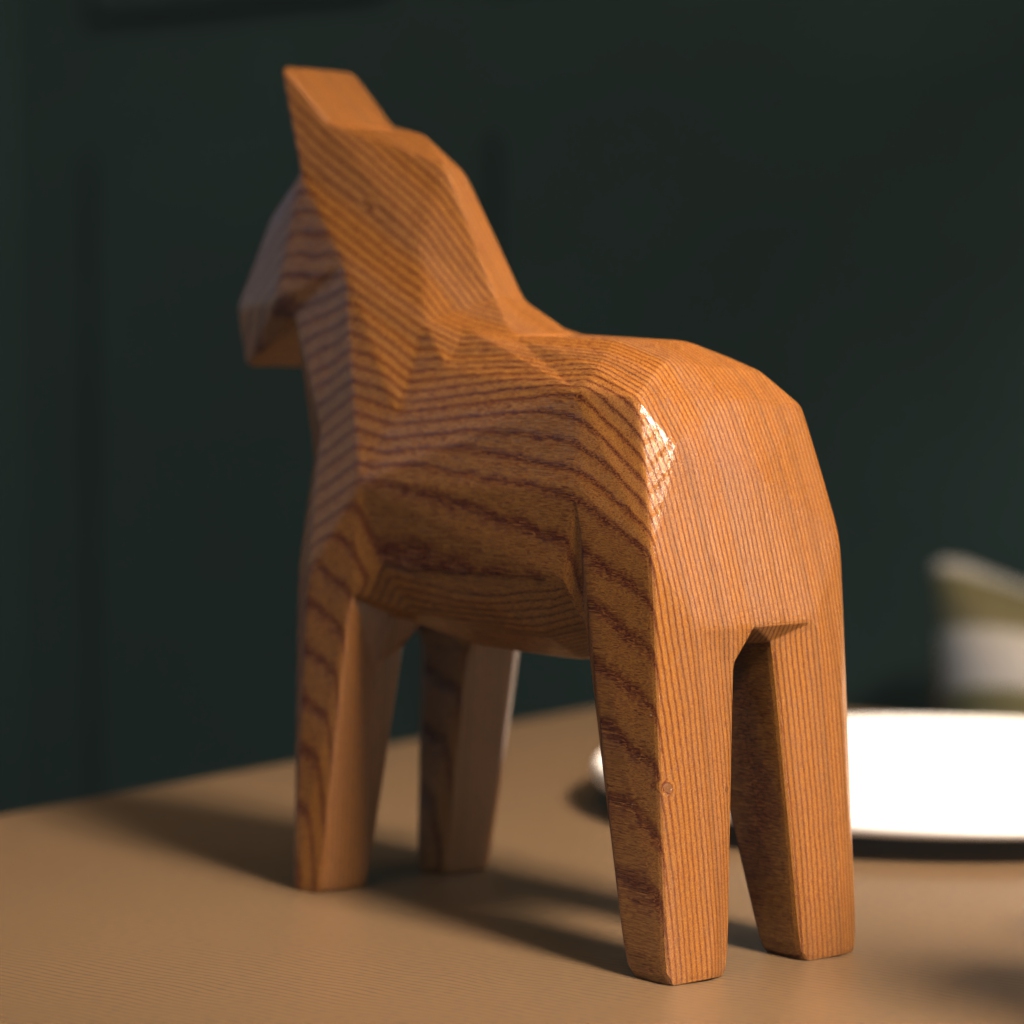
A high quality rendering of a dalahest_oak dalecarlian horse figurine made of varnished dark oak standing on a wooden table in an a sports hall with natural soft daylight from windows,long shot fromrear left side, 100 mm, f 8, bokeh